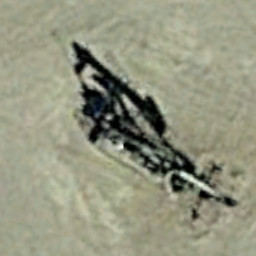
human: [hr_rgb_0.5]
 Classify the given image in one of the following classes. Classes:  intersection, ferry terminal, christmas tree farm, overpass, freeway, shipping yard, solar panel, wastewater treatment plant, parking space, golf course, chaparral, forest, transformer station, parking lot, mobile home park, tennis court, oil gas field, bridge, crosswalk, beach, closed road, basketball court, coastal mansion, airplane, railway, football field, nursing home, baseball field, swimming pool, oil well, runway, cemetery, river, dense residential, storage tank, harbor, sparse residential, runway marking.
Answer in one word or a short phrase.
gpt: oil well